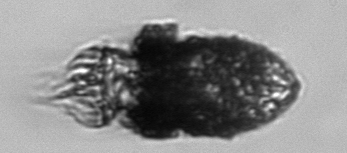
Label: Stenosemella_pacifica